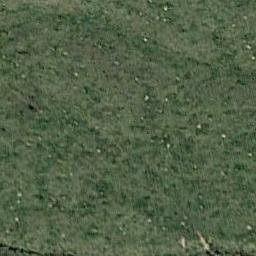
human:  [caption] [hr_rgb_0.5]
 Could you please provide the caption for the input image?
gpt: This meadow has dense lower grasses and some taller grasses and some white wild flowers are also on the meadow .

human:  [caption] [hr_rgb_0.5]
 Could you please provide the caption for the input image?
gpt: There is no grass in some parts of the meadow .

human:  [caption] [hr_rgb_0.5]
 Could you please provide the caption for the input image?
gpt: The meadow is full of green grass .

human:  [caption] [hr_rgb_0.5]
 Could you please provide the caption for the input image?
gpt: The entire image is dominated by grass .

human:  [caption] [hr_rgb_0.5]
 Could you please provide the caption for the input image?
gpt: There are many white rocks on the green meadow .